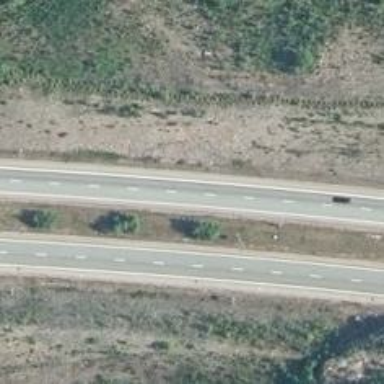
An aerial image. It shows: Asphalt motorway.